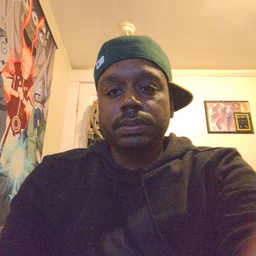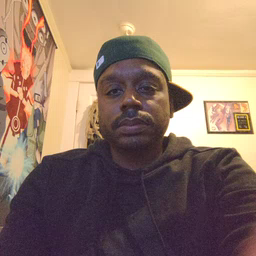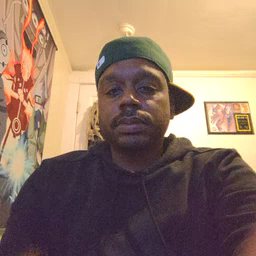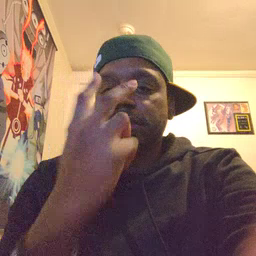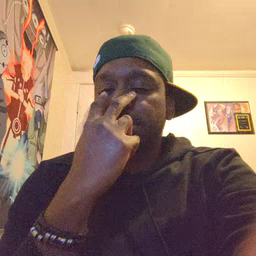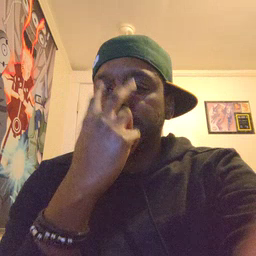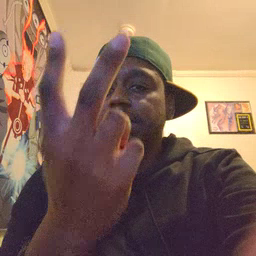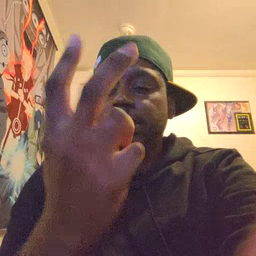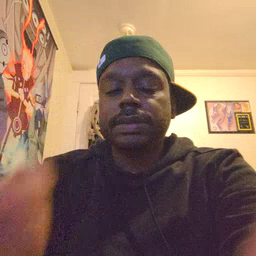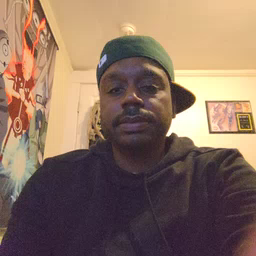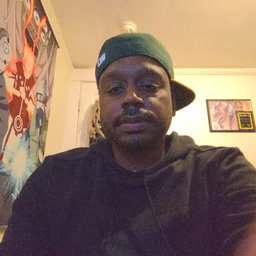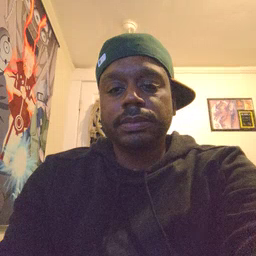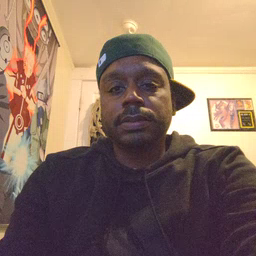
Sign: see